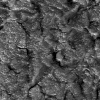
Atmospheric dust classification: not_dusty